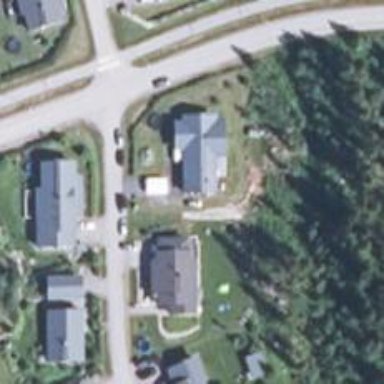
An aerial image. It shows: Living street.